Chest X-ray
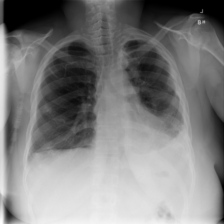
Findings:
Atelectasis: negative
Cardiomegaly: negative
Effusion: negative
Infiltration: negative
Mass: negative
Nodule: negative
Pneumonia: negative
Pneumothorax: negative
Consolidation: negative
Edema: negative
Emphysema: negative
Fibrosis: negative
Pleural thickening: positive
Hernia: negative